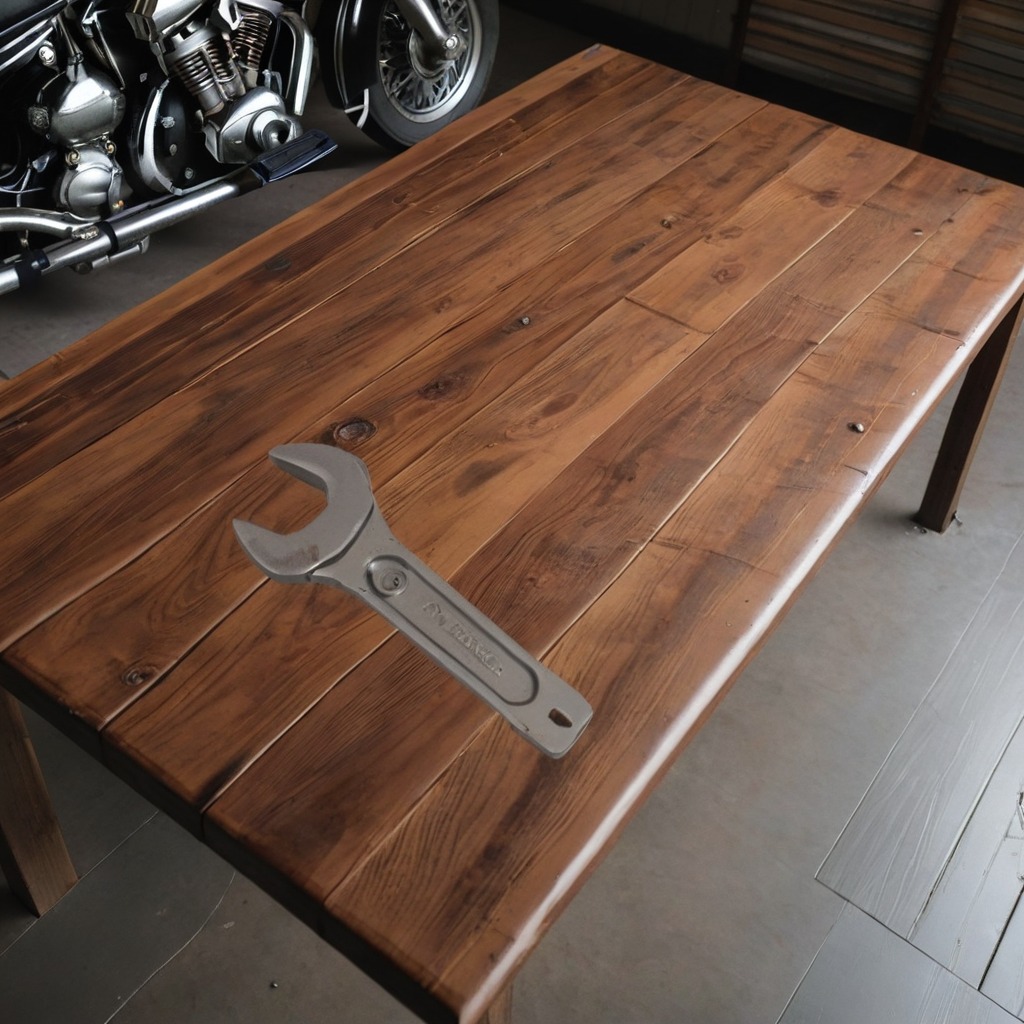
A wrench is lying on the oil-spilled wooden table in a vintage motorcycle garage.